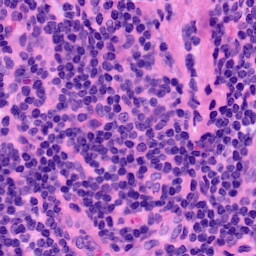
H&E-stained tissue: LymphNode